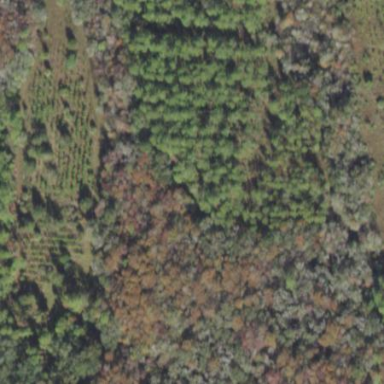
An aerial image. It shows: Forest area dominated by needle-leaved trees.